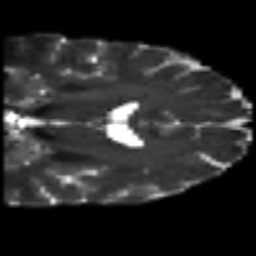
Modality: T2w
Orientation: coronal
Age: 40
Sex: female
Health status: healthy
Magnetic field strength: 3 T
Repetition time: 7 s
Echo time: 0.0926 s